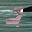
Label: 2